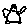
Label: bird